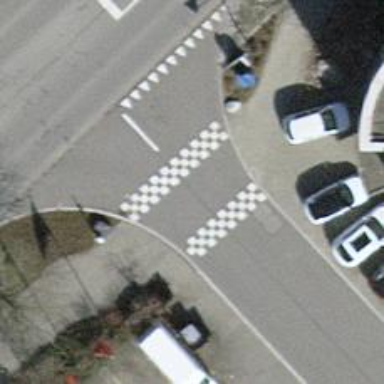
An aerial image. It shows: Unmarked crossing with traffic calming hump on the road.